This time-frequency spectrogram was computed from a bearing vibration snapshot; brighter regions carry more energy. Classify the bearing condition as one of: normal, inner_race, outer_race, ball.
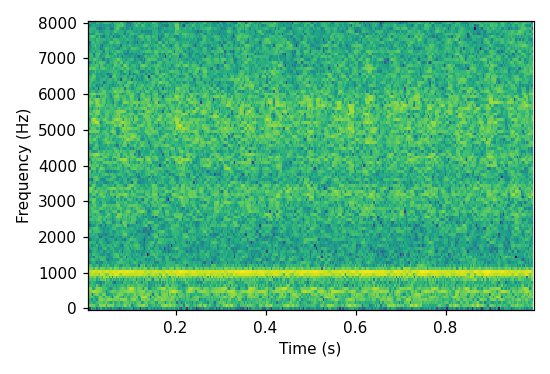
Answer: normal